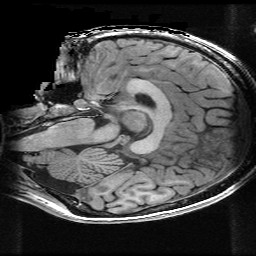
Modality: T1w
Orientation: sagittal
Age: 30
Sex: male